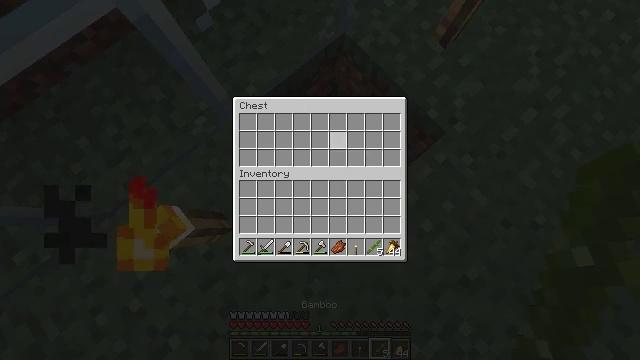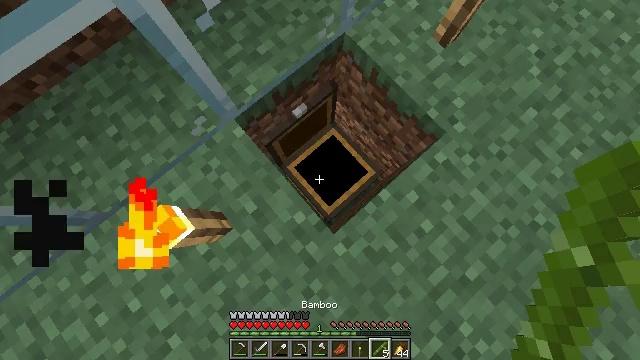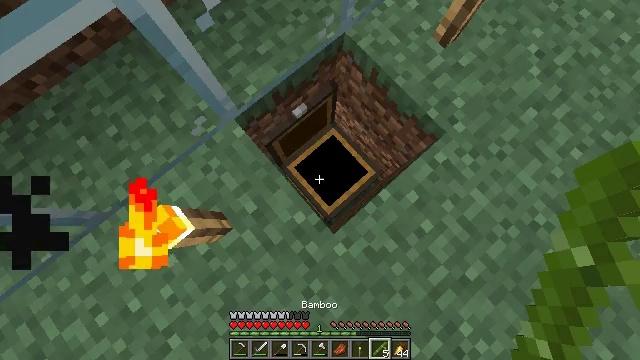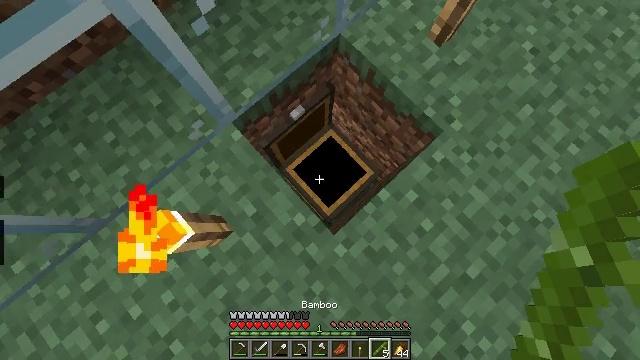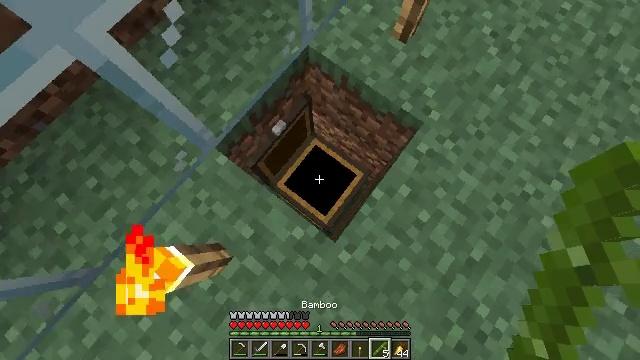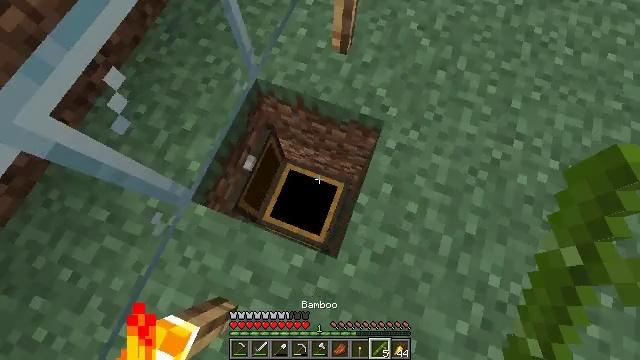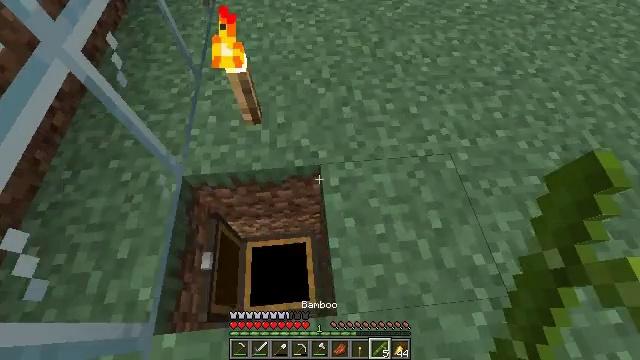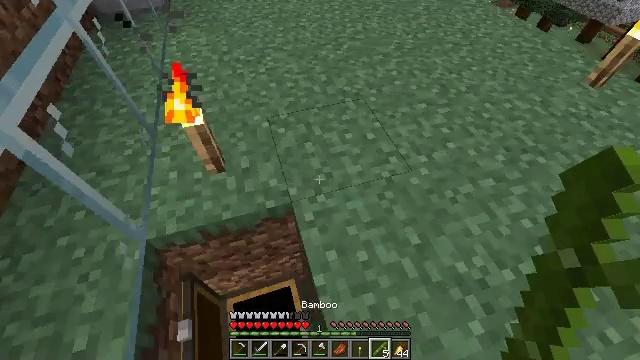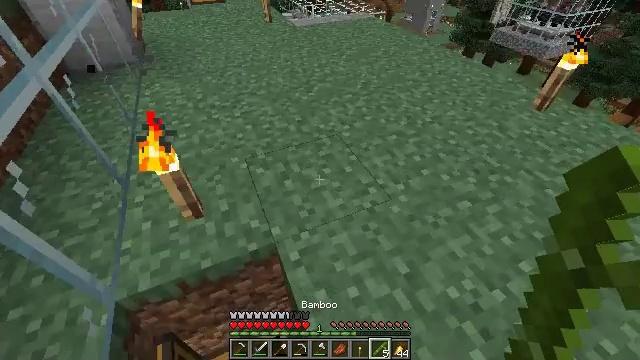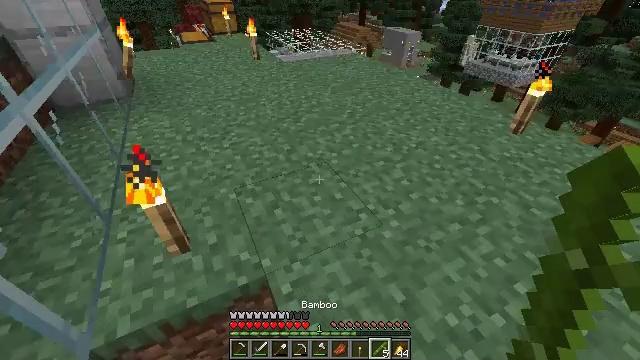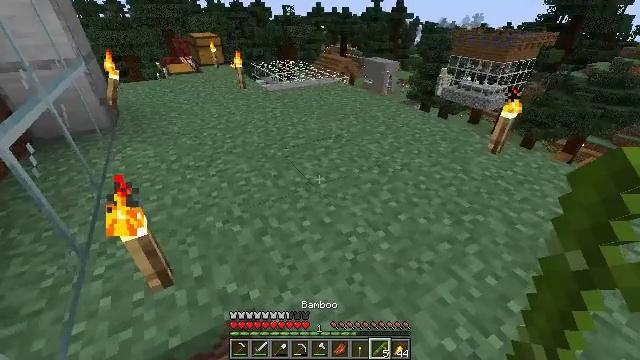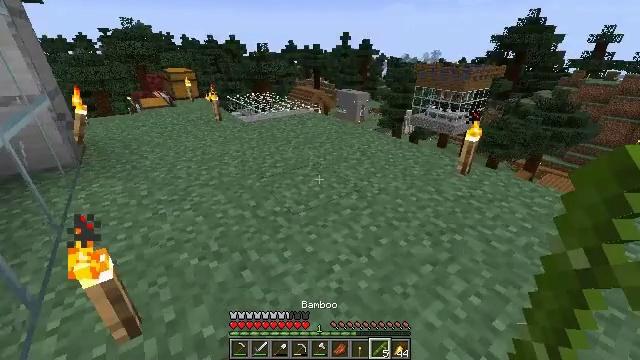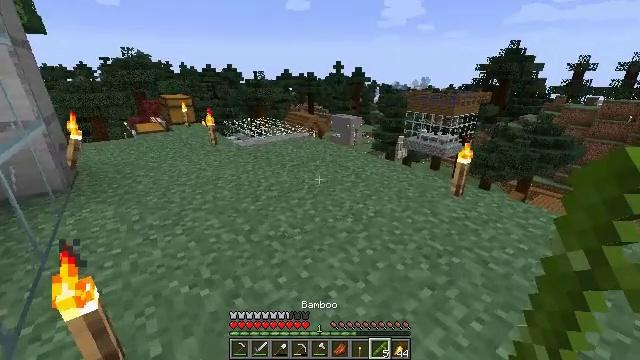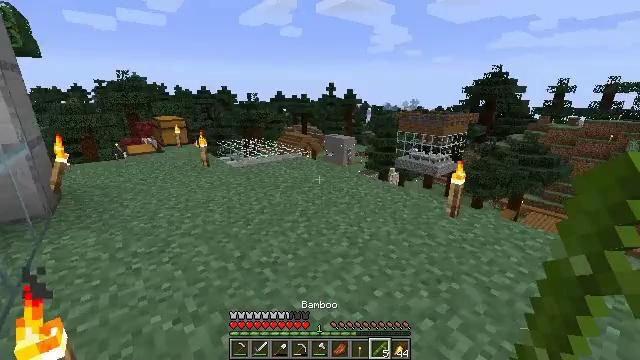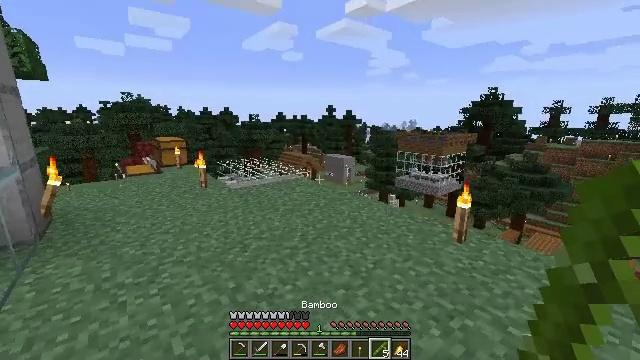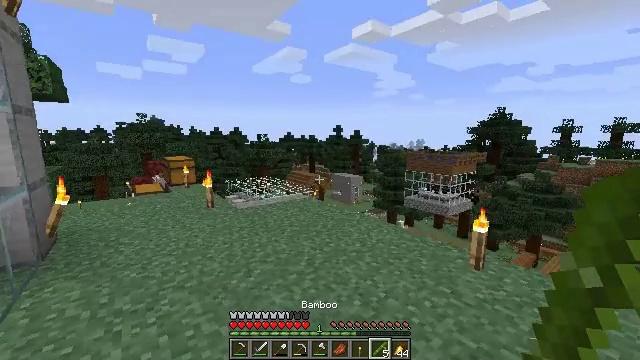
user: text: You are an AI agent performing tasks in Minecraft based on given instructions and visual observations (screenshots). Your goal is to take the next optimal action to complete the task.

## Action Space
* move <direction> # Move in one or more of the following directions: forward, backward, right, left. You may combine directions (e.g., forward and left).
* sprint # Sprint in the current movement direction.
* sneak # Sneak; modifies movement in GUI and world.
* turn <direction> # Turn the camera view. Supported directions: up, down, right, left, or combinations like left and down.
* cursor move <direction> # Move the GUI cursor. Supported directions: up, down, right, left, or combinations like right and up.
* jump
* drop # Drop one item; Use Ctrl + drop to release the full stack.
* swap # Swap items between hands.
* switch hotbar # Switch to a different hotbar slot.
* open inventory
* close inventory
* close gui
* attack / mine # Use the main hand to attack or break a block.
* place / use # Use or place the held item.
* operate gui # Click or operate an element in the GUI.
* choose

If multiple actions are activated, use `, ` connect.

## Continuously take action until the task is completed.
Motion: motion action
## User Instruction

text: Harvest the cocoa pods from the jungle tree.
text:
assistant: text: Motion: no_op
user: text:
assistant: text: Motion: no_op
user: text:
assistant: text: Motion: turn right
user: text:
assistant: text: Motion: turn right and up
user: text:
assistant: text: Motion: turn right and up
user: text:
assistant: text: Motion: turn right and up
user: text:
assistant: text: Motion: turn right and up
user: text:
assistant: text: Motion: turn right and up
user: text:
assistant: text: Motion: turn right and up
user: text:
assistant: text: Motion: turn right and up
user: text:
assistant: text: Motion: turn right and up
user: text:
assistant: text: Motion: turn right and up
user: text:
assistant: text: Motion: move forward, turn right and up
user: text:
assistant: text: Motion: move forward, turn up
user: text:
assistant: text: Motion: move forward, turn left and up
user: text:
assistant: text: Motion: move forward, turn left and up
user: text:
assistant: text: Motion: move forward, turn left
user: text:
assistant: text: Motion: move forward, sprint, turn left and down
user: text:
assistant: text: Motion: move forward, sprint, turn left and down
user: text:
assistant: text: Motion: move forward, sprint
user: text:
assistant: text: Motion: move forward, sprint
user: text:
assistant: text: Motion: move forward, sprint
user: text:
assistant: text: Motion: move forward
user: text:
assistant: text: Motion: move forward
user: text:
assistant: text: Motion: move forward, turn left and down
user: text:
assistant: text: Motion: move forward, turn left and down
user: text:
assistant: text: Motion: move forward, turn left and down
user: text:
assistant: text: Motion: move forward, turn left
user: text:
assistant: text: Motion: move forward, sprint
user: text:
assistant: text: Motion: move forward, sprint